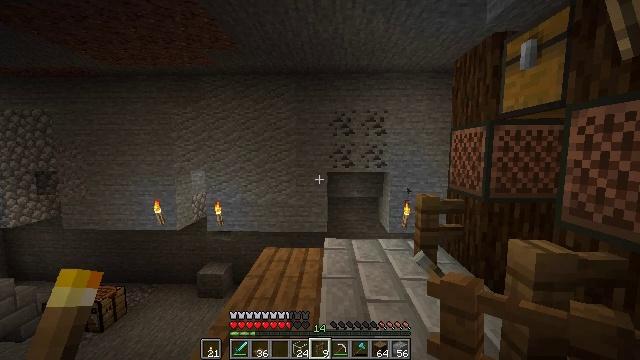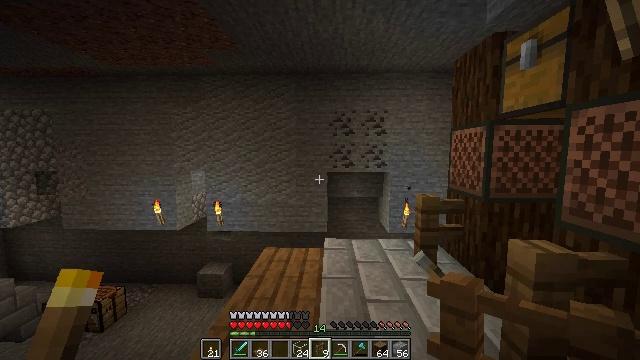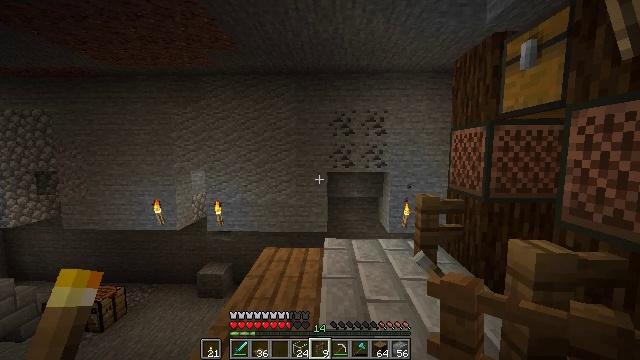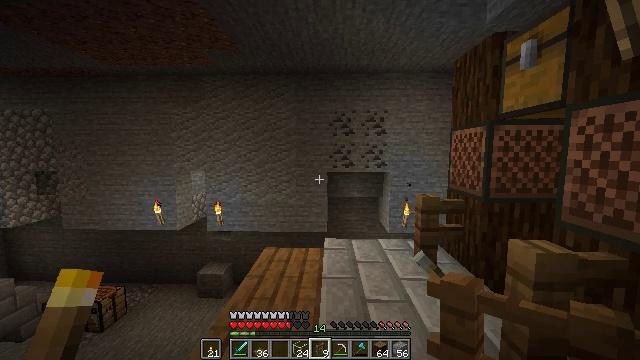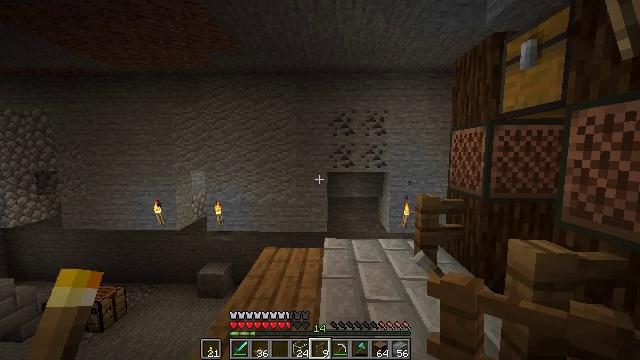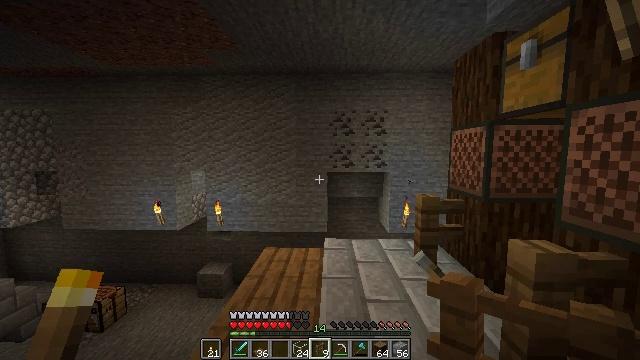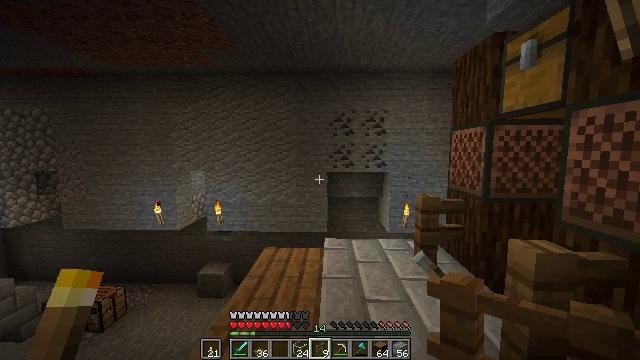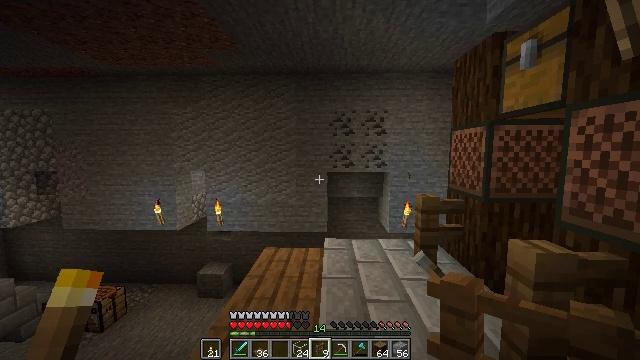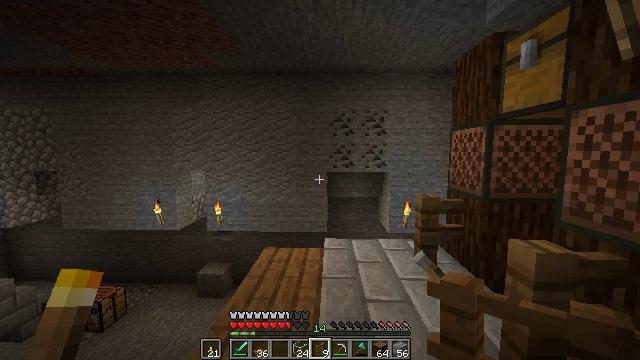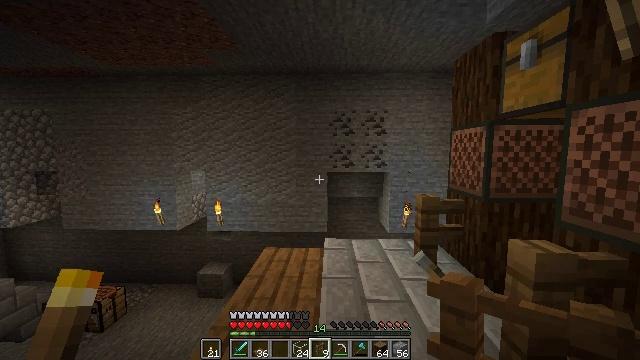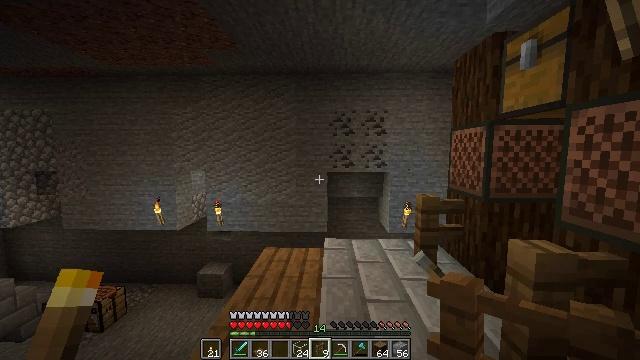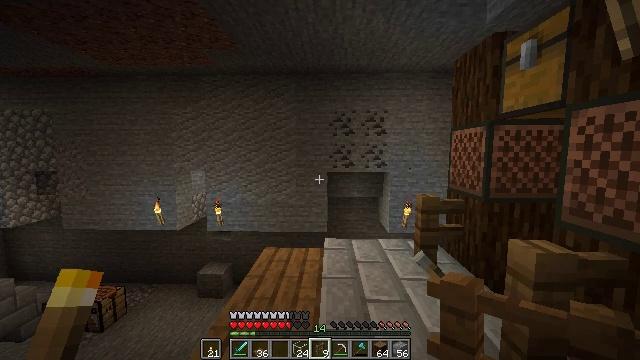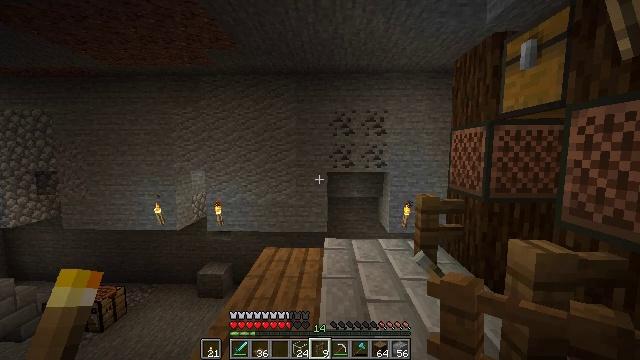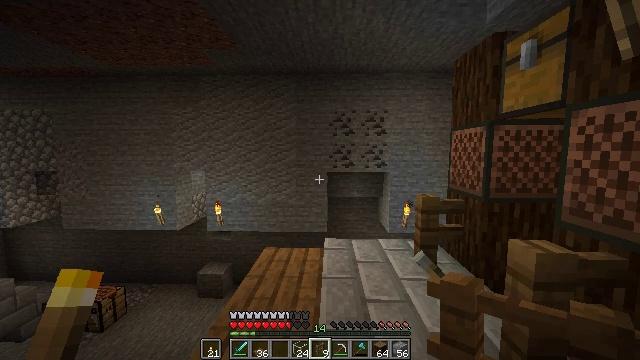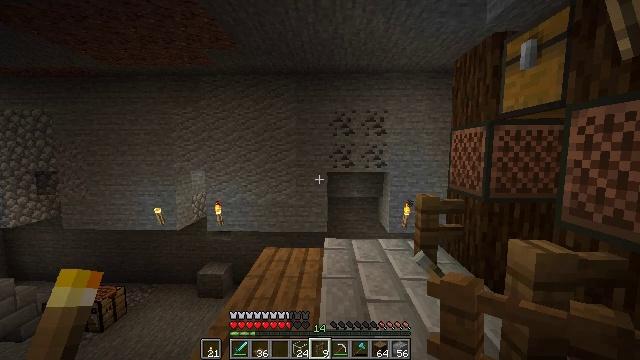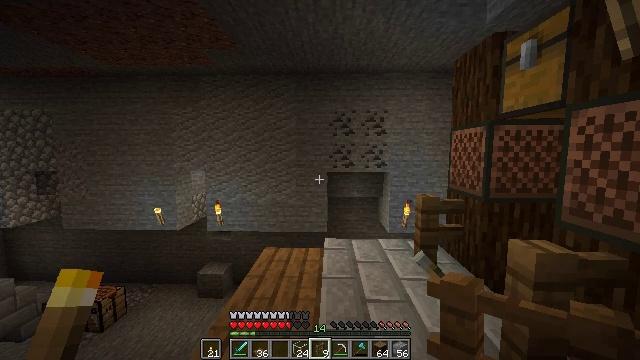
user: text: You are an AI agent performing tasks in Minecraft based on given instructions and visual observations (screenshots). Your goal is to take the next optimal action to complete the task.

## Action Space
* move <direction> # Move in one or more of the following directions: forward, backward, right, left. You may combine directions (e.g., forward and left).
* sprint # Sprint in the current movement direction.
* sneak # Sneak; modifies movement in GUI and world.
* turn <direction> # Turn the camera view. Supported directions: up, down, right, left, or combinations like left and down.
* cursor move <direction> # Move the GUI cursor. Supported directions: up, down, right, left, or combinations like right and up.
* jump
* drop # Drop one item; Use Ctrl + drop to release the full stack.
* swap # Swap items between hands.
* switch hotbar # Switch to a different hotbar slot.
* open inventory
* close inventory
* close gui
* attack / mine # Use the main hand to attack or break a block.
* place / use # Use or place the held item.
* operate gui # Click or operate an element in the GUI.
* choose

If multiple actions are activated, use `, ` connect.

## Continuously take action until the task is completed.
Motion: motion action
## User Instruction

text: Use the crafting grid to obtain spruce stairs from planks.
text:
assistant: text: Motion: no_op
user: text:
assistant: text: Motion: no_op
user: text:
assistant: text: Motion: no_op
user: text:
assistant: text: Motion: no_op
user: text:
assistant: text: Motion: no_op
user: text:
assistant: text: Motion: no_op
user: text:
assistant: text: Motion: no_op
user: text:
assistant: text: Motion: no_op
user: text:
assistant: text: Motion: no_op
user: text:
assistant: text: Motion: no_op
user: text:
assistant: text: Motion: no_op
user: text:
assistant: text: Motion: no_op
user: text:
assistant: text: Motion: no_op
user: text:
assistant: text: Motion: no_op
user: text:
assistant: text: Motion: no_op
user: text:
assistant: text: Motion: no_op
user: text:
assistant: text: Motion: no_op
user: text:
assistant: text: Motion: no_op
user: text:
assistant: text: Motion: no_op
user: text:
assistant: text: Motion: no_op
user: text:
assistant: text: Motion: no_op
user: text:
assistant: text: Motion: no_op
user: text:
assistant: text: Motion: no_op
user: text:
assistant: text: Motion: no_op
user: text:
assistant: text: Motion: no_op
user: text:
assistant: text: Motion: no_op
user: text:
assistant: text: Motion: no_op
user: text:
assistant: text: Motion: no_op
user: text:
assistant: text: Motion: no_op
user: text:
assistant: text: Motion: no_op